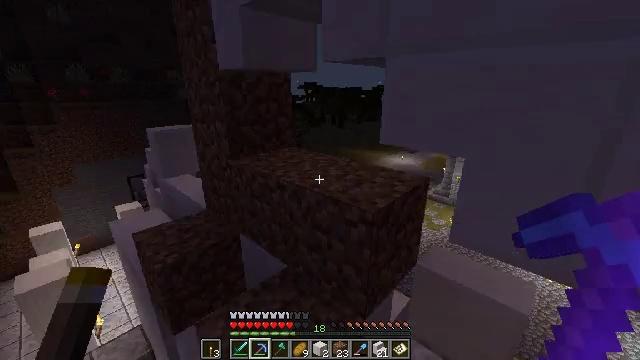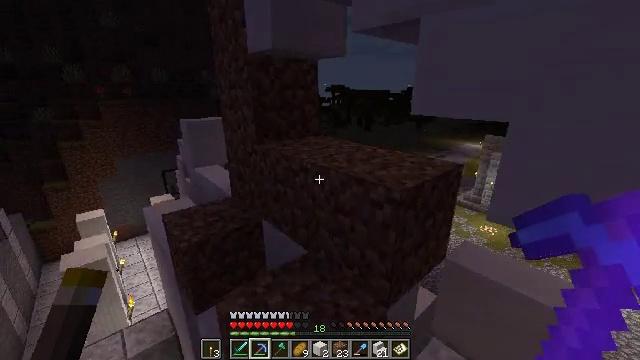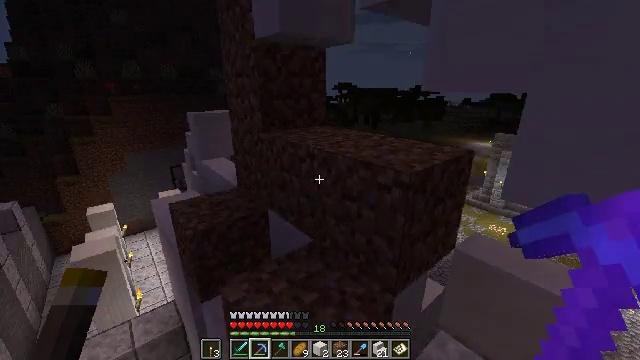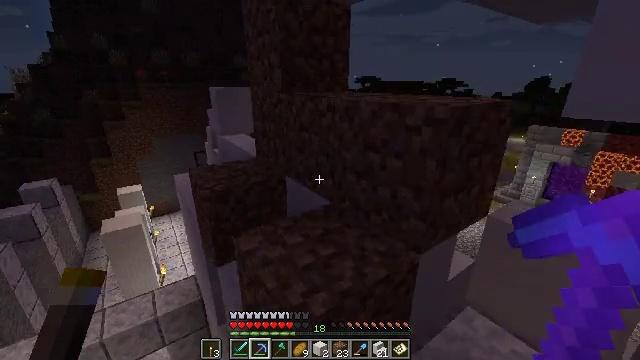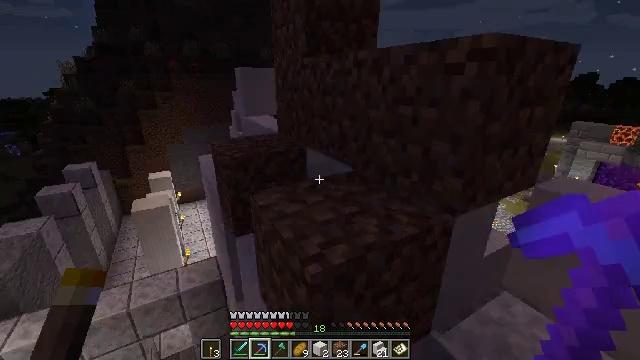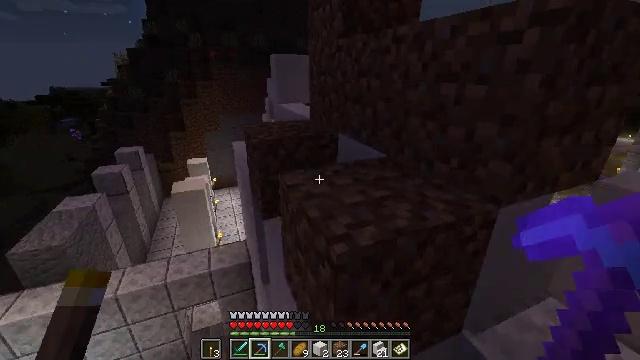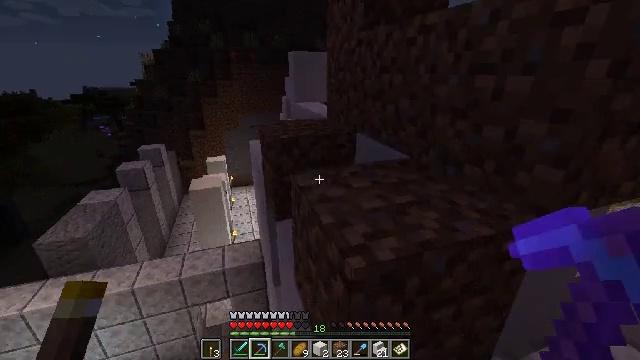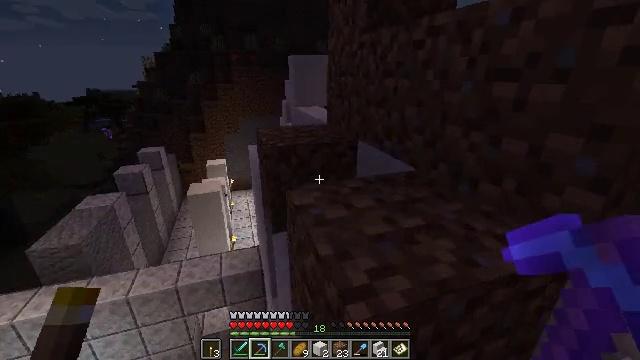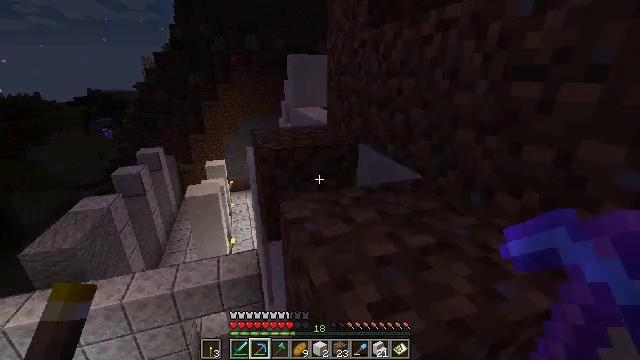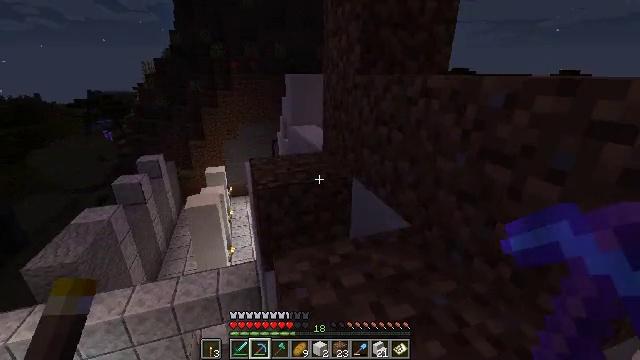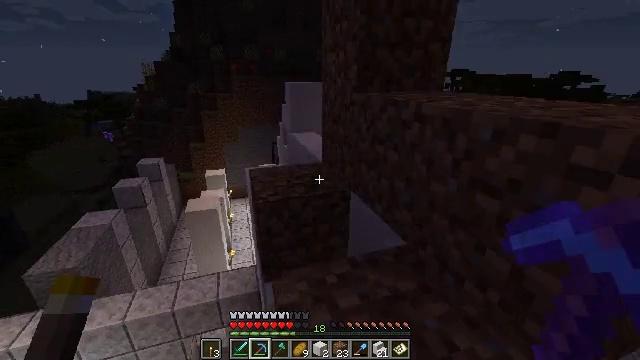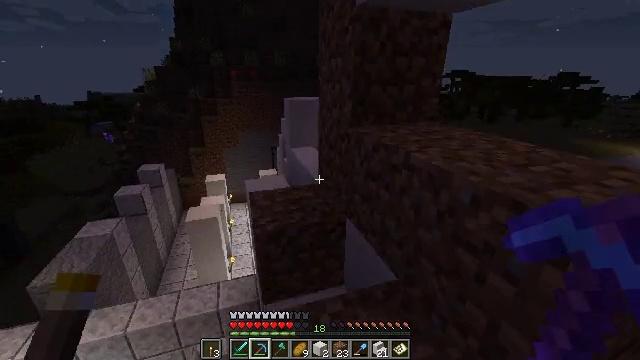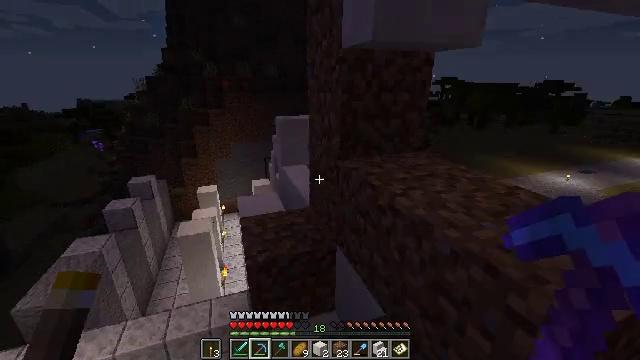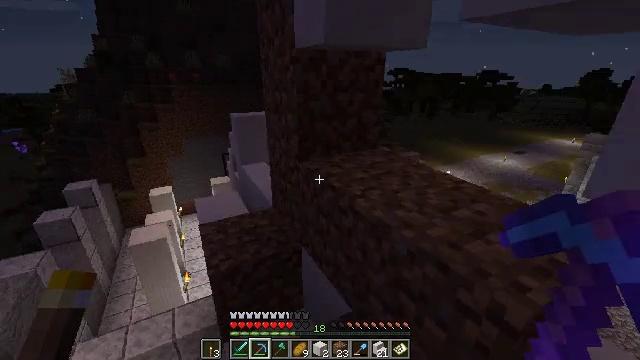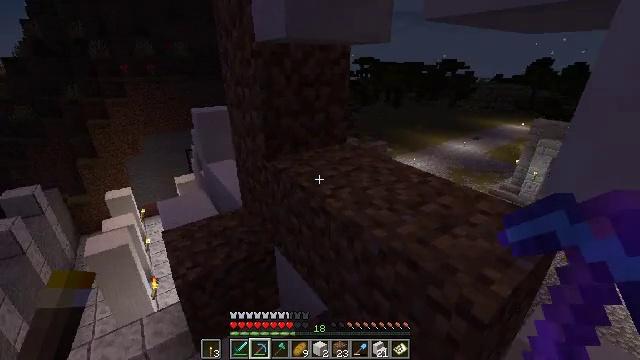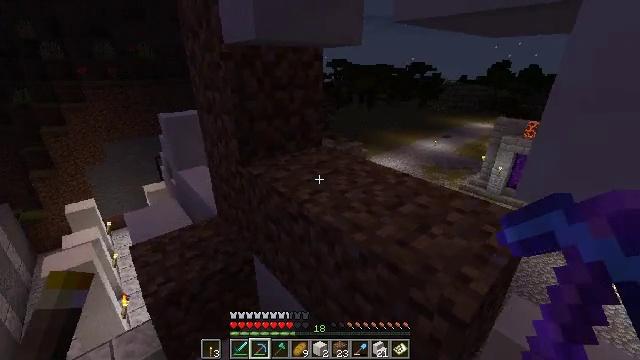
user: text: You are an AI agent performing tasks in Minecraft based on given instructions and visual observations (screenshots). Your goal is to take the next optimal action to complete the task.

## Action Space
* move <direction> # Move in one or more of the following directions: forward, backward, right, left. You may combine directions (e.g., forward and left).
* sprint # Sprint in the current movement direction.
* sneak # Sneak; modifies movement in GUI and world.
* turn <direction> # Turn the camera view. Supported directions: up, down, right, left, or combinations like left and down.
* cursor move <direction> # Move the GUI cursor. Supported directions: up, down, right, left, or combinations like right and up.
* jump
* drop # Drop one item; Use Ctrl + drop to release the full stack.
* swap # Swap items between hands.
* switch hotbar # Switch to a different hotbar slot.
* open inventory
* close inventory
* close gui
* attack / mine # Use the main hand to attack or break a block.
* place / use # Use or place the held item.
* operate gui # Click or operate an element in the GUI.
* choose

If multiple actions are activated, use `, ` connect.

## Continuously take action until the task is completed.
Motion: motion action
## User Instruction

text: Collect quartz stairs by mining.
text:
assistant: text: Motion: turn left, jump
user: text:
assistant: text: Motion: turn left, jump
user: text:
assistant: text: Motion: move forward, turn left and down, jump
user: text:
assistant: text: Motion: move forward, turn left, jump
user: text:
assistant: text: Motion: move forward, turn left and down, jump
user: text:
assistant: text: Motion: move forward, turn left
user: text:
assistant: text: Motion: move forward
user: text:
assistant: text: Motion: move forward
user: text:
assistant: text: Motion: move forward, jump
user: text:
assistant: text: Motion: move forward, jump
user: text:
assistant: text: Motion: move forward, jump
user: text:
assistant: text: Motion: move forward, turn right and up, jump
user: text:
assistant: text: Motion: move forward, turn right and down, jump
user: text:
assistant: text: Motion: move forward, turn right and down
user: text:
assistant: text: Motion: move forward, turn right
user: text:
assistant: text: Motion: move forward, turn right and up
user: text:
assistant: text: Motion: turn right and up
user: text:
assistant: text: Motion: turn right and up
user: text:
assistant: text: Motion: turn right and up
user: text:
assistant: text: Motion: turn right and up
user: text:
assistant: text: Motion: turn left and up
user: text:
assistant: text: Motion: turn left and up
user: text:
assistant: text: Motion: turn left and up
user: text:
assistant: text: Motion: no_op
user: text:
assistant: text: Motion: move forward
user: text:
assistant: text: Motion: move forward
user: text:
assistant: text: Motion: move forward
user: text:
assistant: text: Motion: move forward, turn right, jump
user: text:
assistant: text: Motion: move forward, turn right, jump
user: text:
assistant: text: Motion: move forward, turn right, jump